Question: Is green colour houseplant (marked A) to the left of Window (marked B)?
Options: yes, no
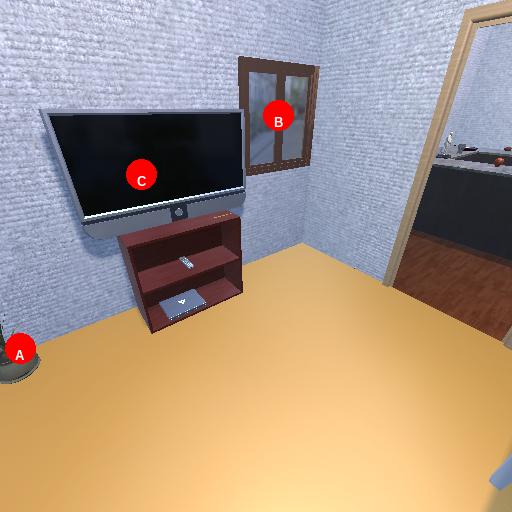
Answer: yes